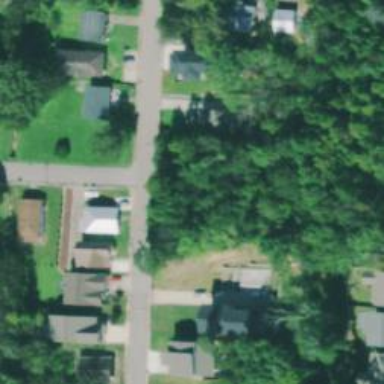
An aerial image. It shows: Residential road with sidewalk on the left.